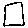
Label: square